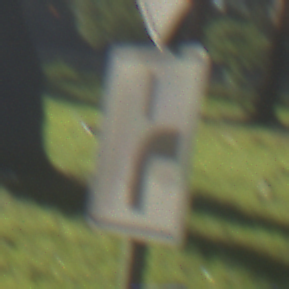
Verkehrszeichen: VerlaufVorfahrtsstrasse8
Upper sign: Vorfahrtsstrasse
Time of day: MorningAfternoon
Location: Outdoor (Nature)
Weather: Clear
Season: NotSpecified
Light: Natural